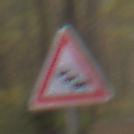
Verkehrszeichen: Stau
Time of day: MorningAfternoon
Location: Outdoor (Nature)
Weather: Overcast
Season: Autumn
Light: Natural